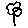
Label: flower